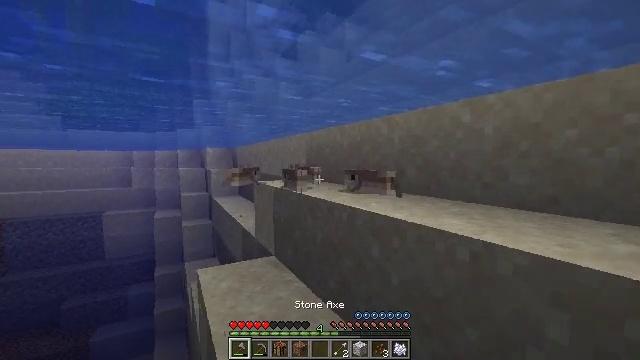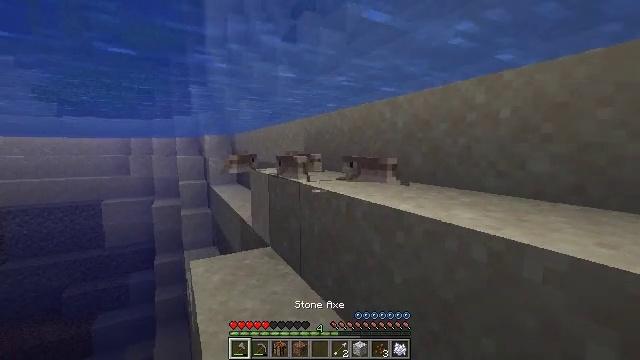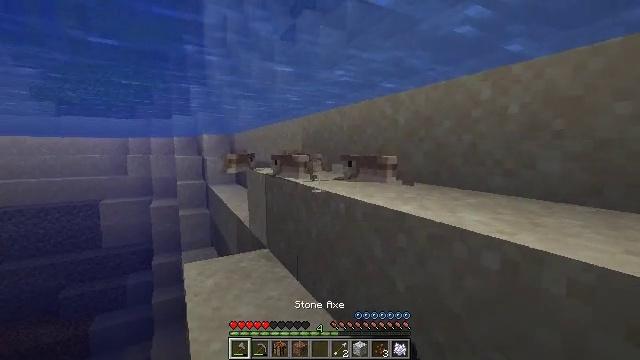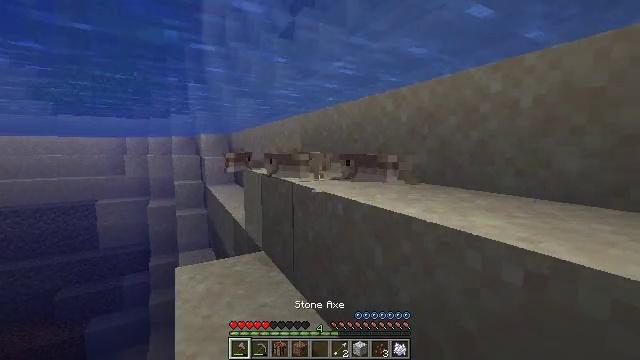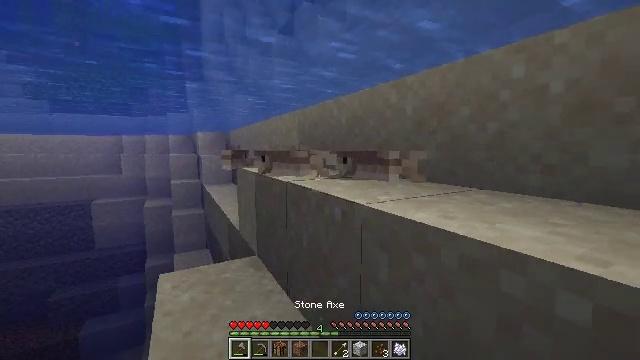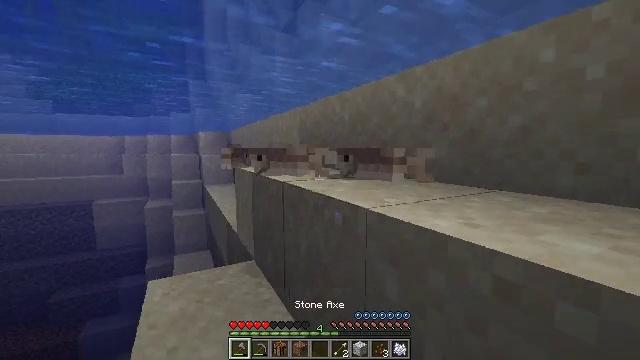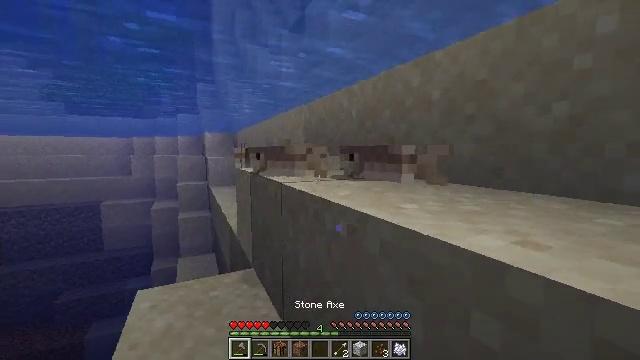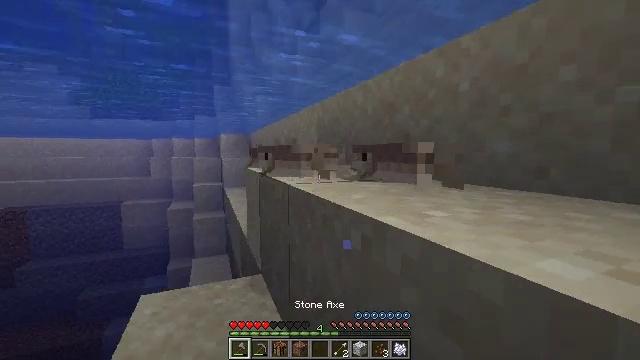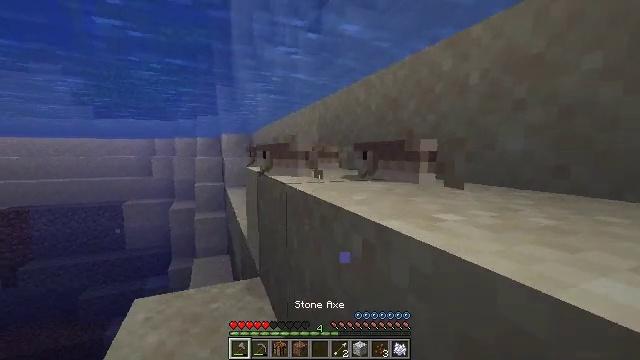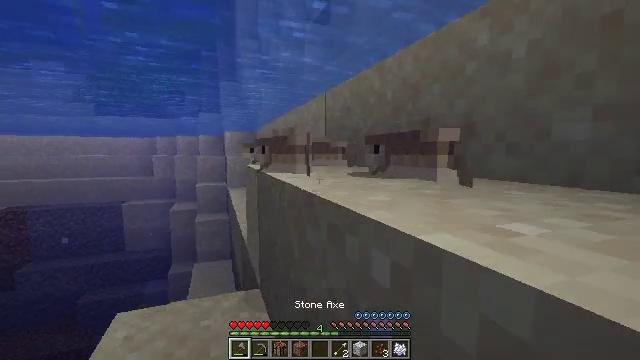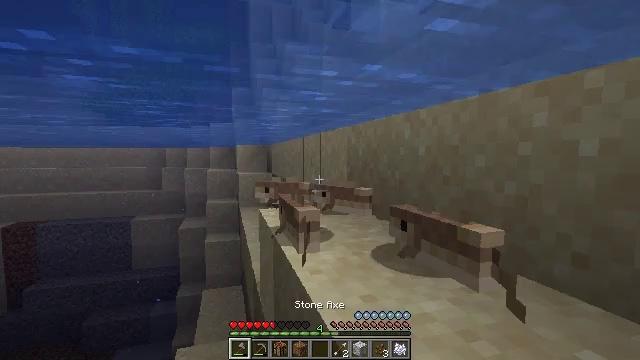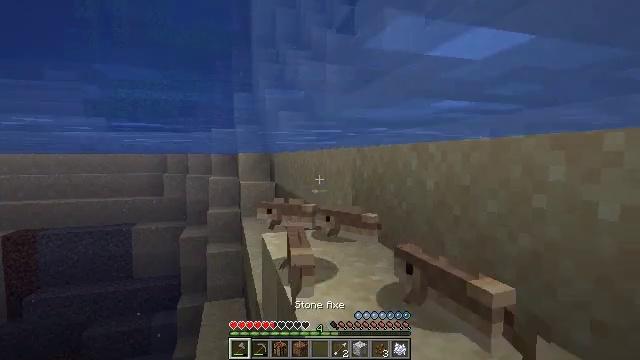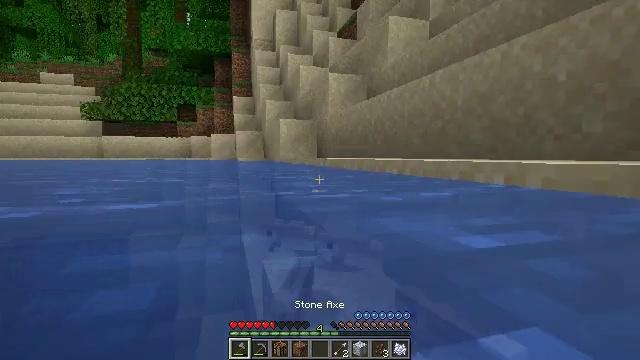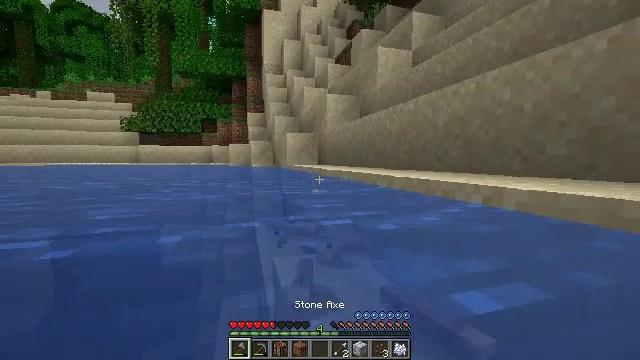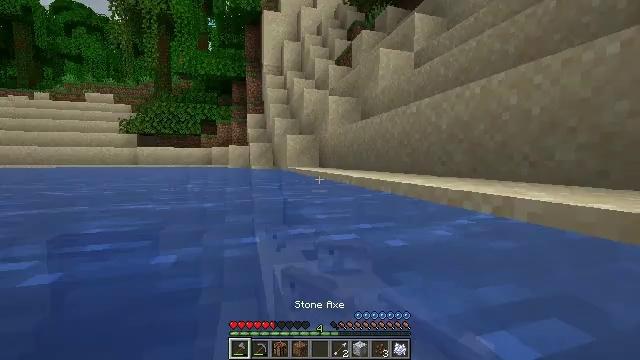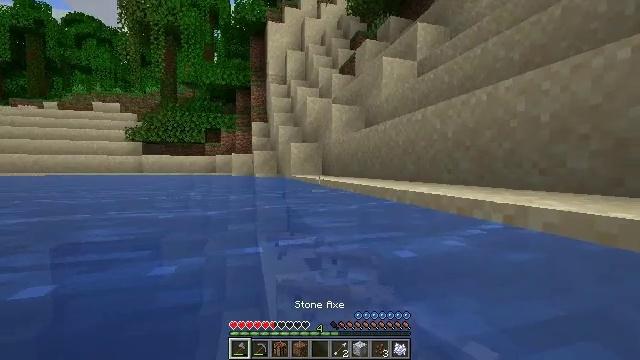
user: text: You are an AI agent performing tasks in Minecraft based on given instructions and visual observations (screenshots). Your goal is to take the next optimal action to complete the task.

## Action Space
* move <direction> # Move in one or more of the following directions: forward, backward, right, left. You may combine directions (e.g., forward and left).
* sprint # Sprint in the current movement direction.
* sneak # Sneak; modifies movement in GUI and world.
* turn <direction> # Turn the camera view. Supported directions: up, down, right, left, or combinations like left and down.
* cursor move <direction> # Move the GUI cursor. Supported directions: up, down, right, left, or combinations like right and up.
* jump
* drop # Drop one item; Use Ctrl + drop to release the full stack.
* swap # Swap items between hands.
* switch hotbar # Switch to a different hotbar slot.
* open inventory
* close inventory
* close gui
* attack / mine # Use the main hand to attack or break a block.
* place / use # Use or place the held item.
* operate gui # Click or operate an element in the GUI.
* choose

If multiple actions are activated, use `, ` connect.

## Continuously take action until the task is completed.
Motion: motion action
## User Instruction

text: Kill mobs in water.
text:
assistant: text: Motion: move forward, turn down, attack / mine
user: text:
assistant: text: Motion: move forward, attack / mine
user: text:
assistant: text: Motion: move forward, attack / mine
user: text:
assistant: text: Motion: move forward
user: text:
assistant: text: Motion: move forward
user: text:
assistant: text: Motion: move forward, turn left
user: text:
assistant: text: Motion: move forward, turn left
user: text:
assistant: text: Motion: no_op
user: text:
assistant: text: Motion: turn left
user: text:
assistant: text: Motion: turn left
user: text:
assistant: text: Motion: no_op
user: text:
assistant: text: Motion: no_op
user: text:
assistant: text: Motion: no_op
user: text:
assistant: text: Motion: attack / mine
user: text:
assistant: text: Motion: turn up
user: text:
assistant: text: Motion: no_op
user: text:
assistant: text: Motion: turn down
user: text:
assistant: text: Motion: turn down
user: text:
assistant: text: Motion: turn right and down
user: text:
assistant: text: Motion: move forward, turn right and down
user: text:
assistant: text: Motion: move forward, turn down
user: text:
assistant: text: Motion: move forward
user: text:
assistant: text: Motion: move forward
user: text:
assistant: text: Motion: move forward, attack / mine
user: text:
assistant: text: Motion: move forward, attack / mine
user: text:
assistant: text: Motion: move forward, attack / mine
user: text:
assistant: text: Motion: move forward
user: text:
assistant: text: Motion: move forward
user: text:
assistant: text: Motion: move forward, turn left
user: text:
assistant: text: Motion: move forward, turn left